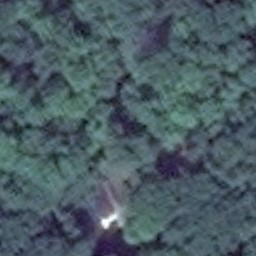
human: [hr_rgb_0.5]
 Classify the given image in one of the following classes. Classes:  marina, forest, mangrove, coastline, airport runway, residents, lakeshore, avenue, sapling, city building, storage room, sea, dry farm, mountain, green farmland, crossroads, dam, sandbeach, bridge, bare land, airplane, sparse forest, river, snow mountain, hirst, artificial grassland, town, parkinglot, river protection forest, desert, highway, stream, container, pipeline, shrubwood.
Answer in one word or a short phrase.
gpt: forest